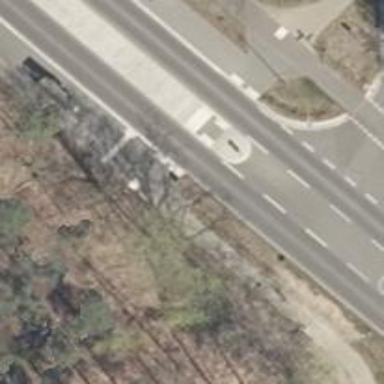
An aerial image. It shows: Sidewalk along the footway.